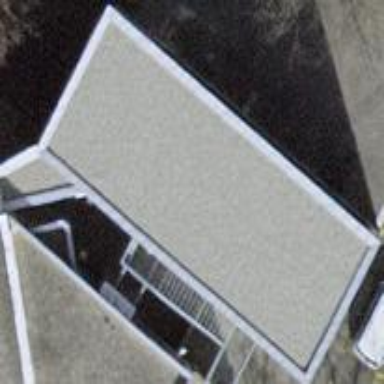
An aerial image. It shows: View of roof of building.